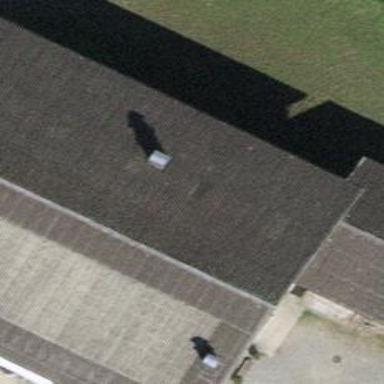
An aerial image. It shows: Farm auxiliary building.